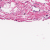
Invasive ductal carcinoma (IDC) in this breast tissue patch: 0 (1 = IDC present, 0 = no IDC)